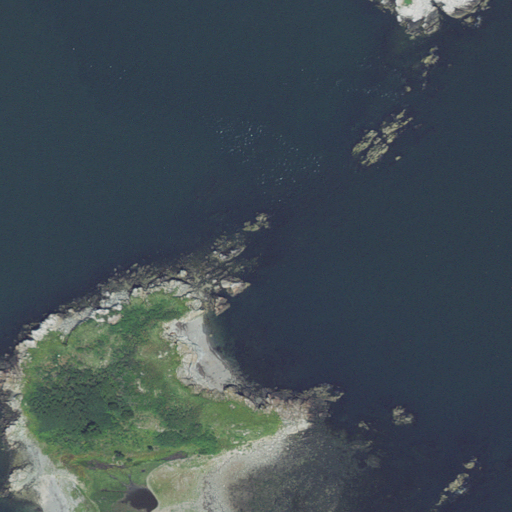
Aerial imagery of island in Massachusetts named Calf Islands containing open water, herbaceous wetlands, mixed forest, barren land, evergreen forest, woody wetlands, grassland, and deciduous forest